Question: A clear omission seems to be that after applying this approach:
- <URL>
Which is also recommended by Microsoft:
- <URL>
There is no text on tabs at design time, so further development and support becomes a nightmare.

Is there a way to make tab text also display at design time?
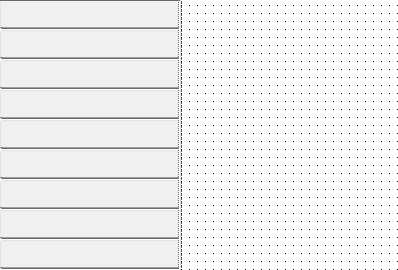
Answer: Just create your own control so the custom drawing also works at design time. Add a new class to your project and paste the code shown below. Compile. Drop the new control from the top of the toolbox onto your form. I tweaked it a bit to make it no so garish.
'''
using System;
using System.Drawing;
using System.Windows.Forms;
class VerticalTabControl : TabControl {
public VerticalTabControl() {
this.Alignment = TabAlignment.Right;
this.DrawMode = TabDrawMode.OwnerDrawFixed;
this.SizeMode = TabSizeMode.Fixed;
this.ItemSize = new Size(this.Font.Height * 3 / 2, 75);
}
public override Font Font {
get { return base.Font; }
set {
base.Font = value;
this.ItemSize = new Size(value.Height * 3 / 2, base.ItemSize.Height);
}
}
protected override void OnDrawItem(DrawItemEventArgs e) {
using (var _textBrush = new SolidBrush(this.ForeColor)) {
TabPage _tabPage = this.TabPages[e.Index];
Rectangle _tabBounds = this.GetTabRect(e.Index);
if (e.State != DrawItemState.Selected) e.DrawBackground();
else {
using (var brush = new System.Drawing.Drawing2D.LinearGradientBrush(e.Bounds, Color.White, Color.LightGray, 90f)) {
e.Graphics.FillRectangle(brush, e.Bounds);
}
}
StringFormat _stringFlags = new StringFormat();
_stringFlags.Alignment = StringAlignment.Center;
_stringFlags.LineAlignment = StringAlignment.Center;
e.Graphics.DrawString(_tabPage.Text, this.Font, _textBrush, _tabBounds, new StringFormat(_stringFlags));
}
}
}
'''